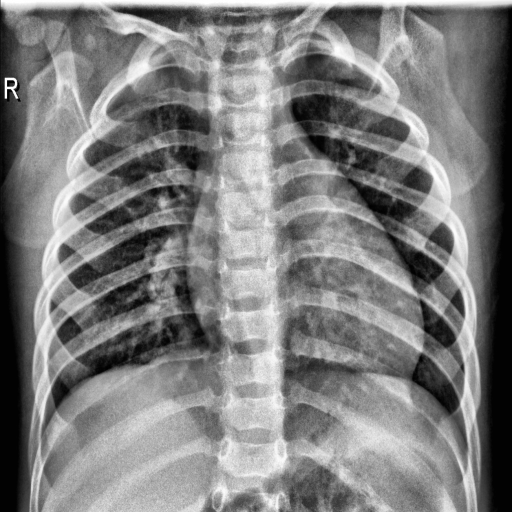
Finding: NORMAL